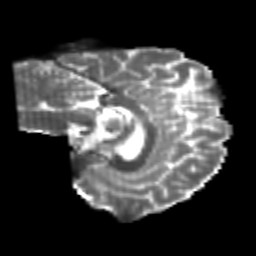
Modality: T2w
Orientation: sagittal
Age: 26
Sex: male
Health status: healthy
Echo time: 0.074 s